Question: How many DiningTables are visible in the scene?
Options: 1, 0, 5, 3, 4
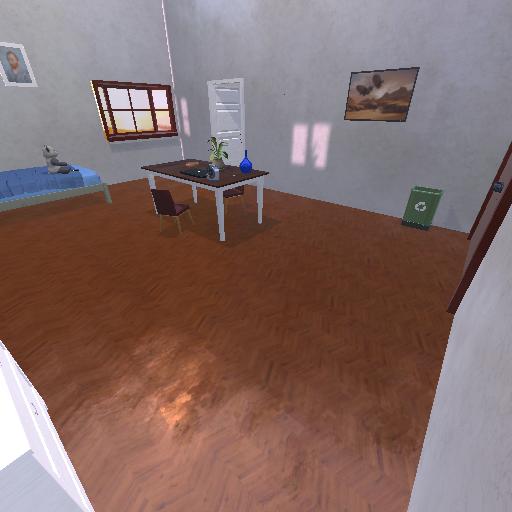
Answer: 1